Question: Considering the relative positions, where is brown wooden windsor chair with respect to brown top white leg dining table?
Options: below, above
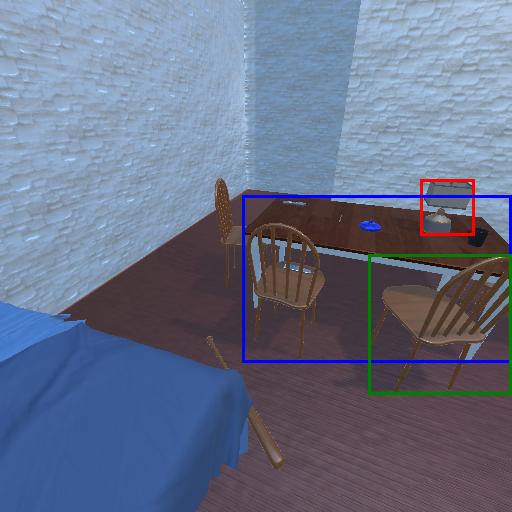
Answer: below